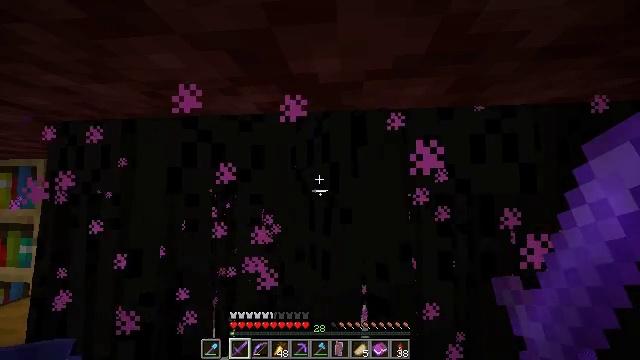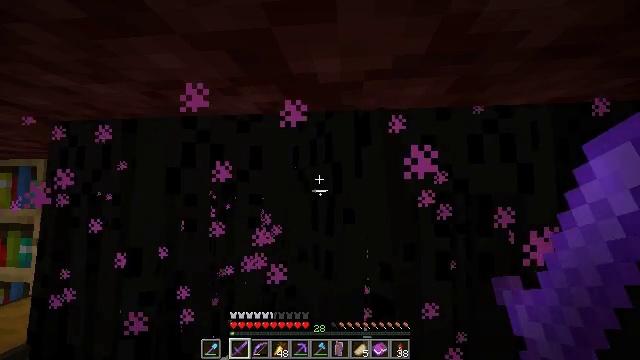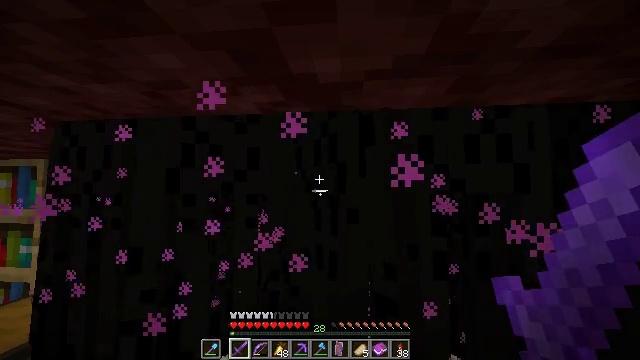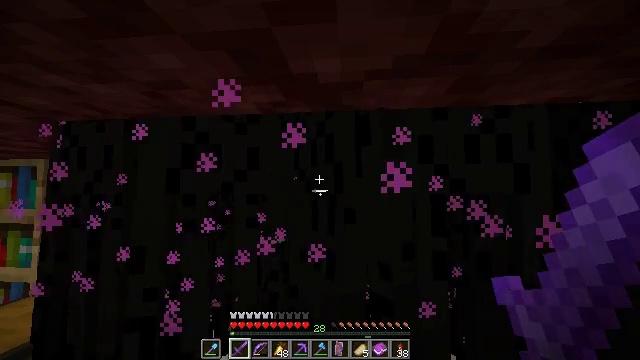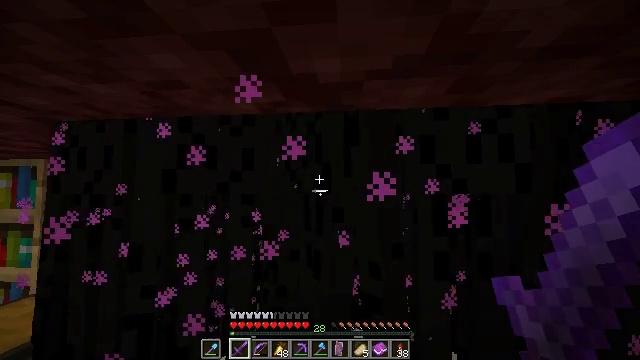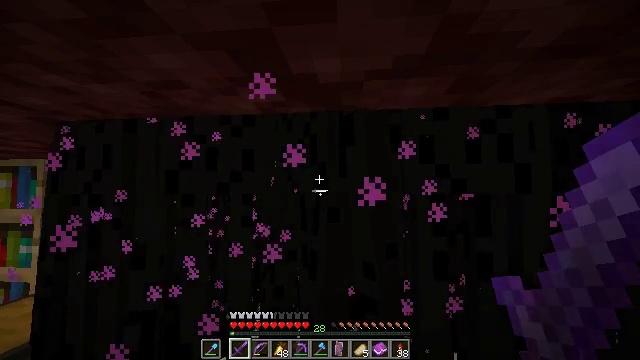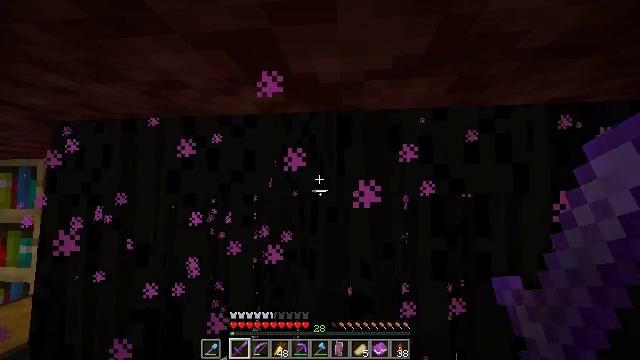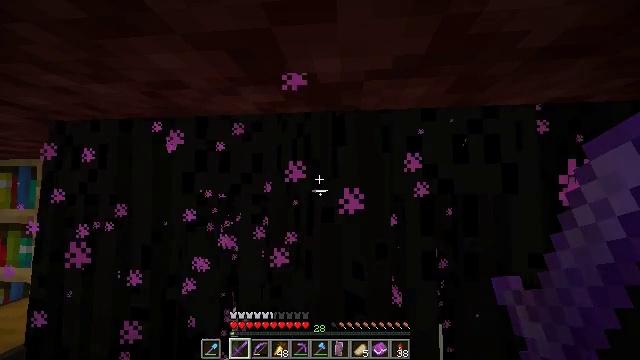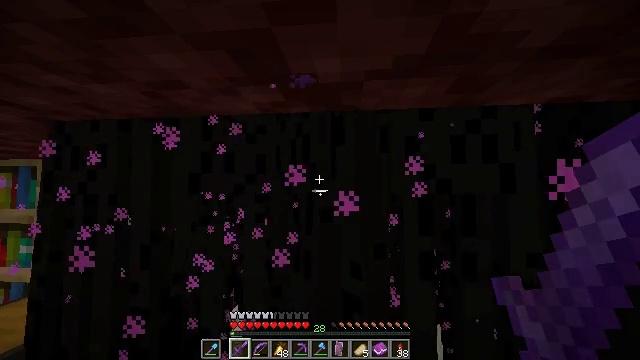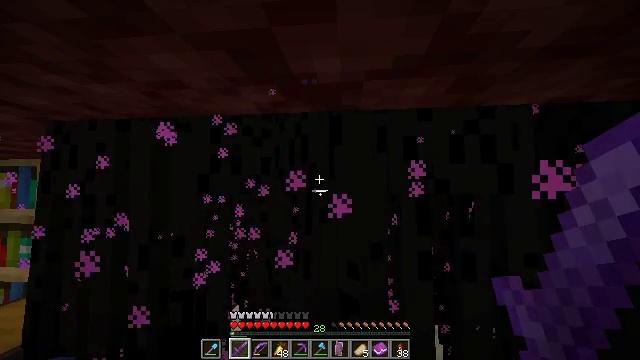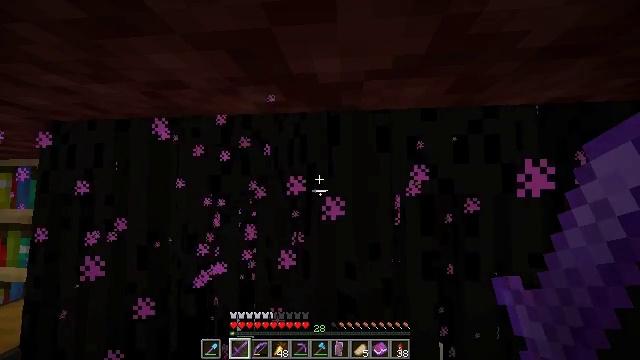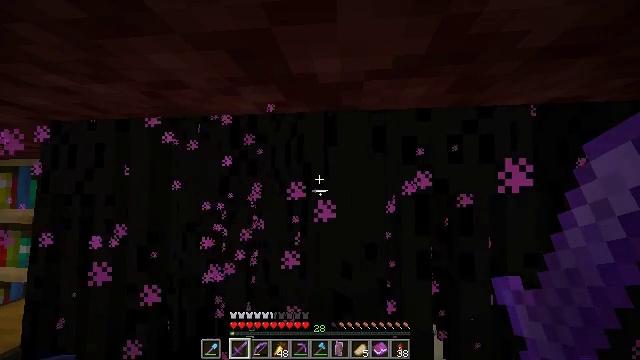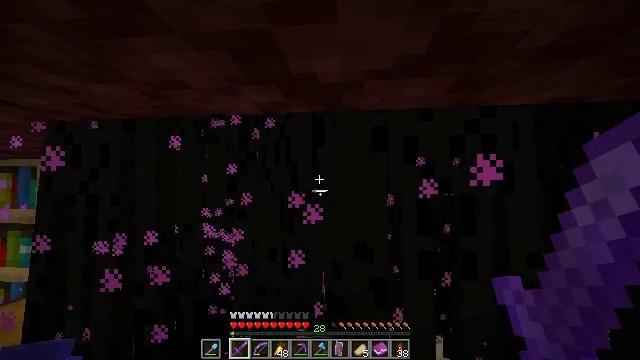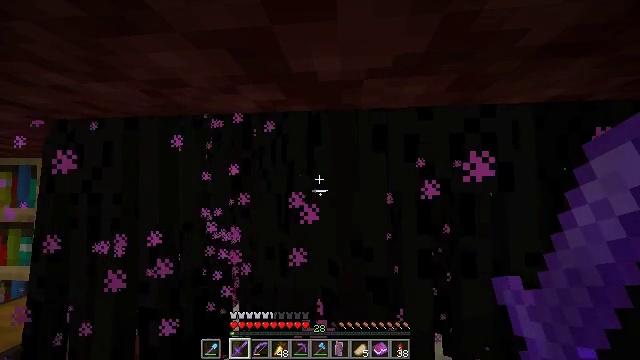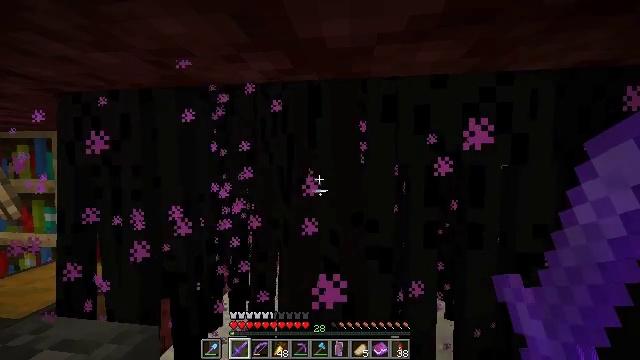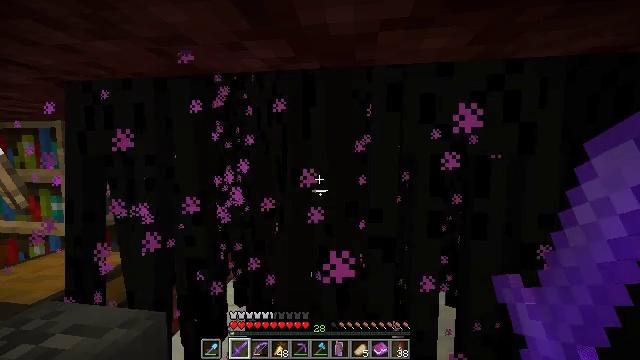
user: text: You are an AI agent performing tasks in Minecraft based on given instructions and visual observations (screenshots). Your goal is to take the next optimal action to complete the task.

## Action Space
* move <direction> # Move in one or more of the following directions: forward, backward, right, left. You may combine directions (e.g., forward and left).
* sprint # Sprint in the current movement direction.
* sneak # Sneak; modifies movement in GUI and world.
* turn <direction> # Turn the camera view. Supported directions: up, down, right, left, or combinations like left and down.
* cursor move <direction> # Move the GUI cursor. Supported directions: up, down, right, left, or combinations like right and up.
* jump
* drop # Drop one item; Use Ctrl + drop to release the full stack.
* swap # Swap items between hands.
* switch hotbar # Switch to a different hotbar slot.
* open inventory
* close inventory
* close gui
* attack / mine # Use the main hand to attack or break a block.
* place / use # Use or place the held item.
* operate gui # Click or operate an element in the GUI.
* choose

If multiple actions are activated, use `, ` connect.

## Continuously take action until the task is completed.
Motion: motion action
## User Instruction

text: Kill mobs.
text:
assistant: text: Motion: no_op
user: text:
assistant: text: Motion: no_op
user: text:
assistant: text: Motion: no_op
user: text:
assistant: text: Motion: no_op
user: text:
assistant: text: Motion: no_op
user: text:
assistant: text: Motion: no_op
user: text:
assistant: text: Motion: no_op
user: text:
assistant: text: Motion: no_op
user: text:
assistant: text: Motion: no_op
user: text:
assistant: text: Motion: no_op
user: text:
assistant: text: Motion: no_op
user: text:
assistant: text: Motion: no_op
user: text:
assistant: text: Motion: no_op
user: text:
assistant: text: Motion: turn left and down
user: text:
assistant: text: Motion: turn down
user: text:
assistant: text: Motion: no_op
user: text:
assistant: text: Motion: no_op
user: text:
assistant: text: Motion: no_op
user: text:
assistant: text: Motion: no_op
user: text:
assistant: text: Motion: no_op
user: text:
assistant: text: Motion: no_op
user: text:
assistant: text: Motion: no_op
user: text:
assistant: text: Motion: no_op
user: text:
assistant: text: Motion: no_op
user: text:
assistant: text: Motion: no_op
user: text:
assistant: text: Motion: no_op
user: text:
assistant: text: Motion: no_op
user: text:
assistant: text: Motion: no_op
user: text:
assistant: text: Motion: no_op
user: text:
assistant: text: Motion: no_op